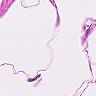
Metastatic tissue present: no